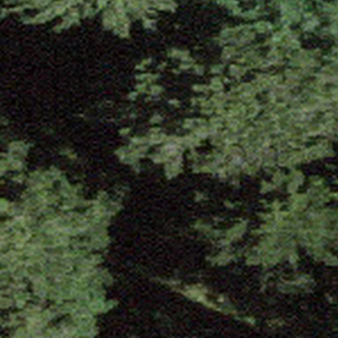
Label: other